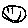
Label: smiley face